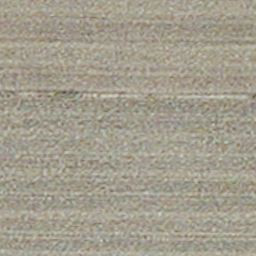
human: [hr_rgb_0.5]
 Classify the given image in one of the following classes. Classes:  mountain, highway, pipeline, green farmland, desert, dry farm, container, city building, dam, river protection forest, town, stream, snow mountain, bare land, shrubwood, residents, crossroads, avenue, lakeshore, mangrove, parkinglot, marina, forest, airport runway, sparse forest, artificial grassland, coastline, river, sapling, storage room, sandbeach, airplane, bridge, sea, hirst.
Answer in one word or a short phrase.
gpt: dry farm